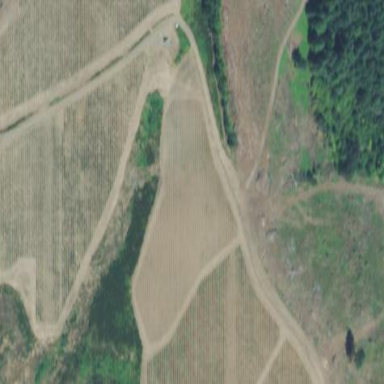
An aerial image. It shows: Vineyard.